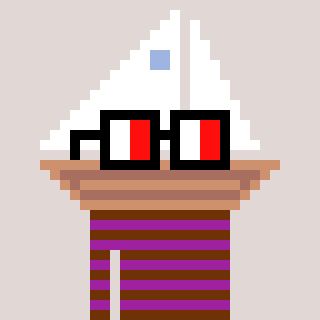
a pixel art character with square glasses with black frames and red eyes, a sailboat-shaped head and a magenta-colored body on a warm background